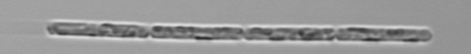
Label: Dactyliosolen_fragilissimus